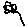
Label: flower